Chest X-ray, AP view. Patient: 74 years old, sex F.
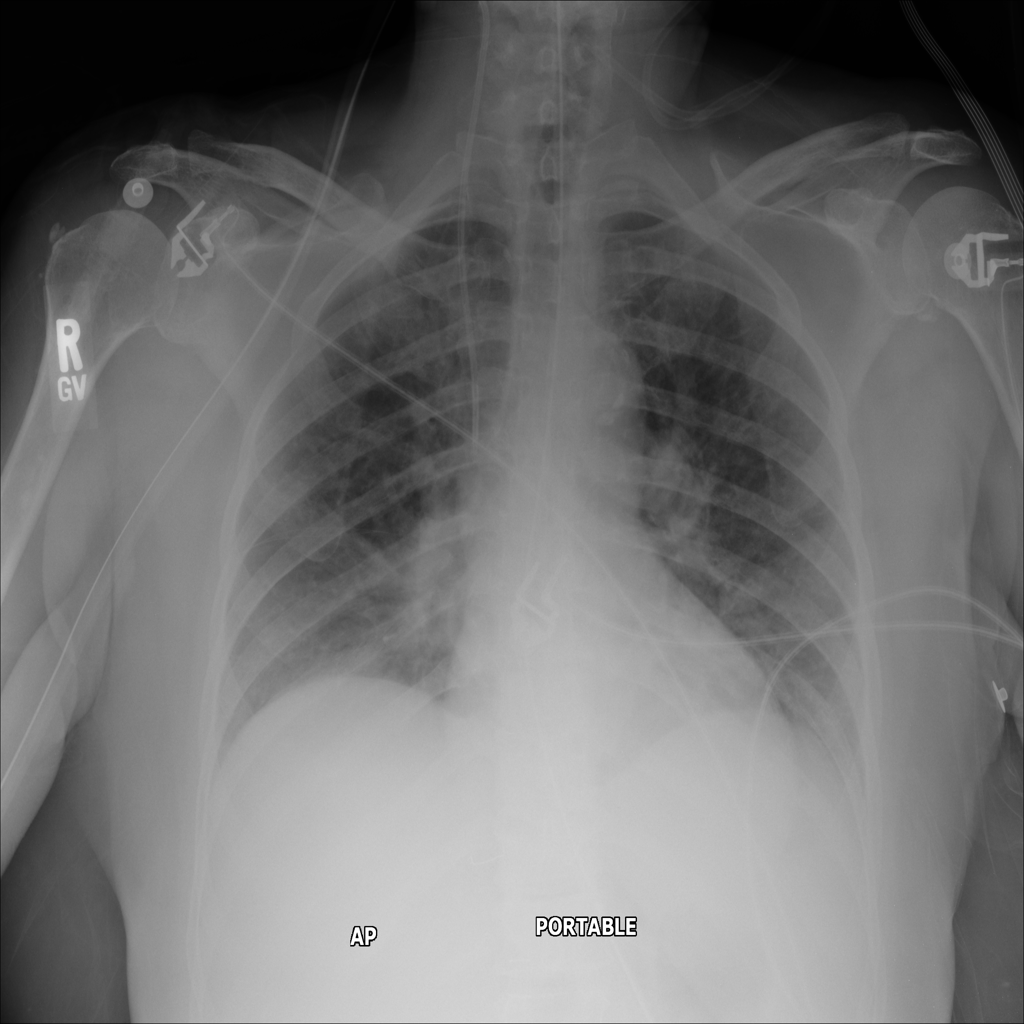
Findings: Atelectasis